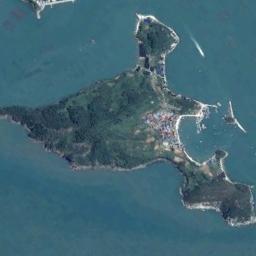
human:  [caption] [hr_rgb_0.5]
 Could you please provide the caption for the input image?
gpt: The island has dense vegetation and a residential area and the waters around the island is light blue .

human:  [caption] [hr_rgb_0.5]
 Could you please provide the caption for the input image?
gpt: The land on the island is uneven .

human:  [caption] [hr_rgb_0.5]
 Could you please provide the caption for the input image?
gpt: The island is like a sock .

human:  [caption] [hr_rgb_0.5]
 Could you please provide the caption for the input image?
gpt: The irregularly shaped green island is surrounded by blue sea water  The island has lush green vegetation, A piece of houses, And a white sand beach outside .

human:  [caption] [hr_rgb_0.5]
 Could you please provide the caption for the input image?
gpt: There are some buildings beside a sand beach on the green island .